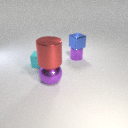
large purple metal sphere below large red metal cylinder